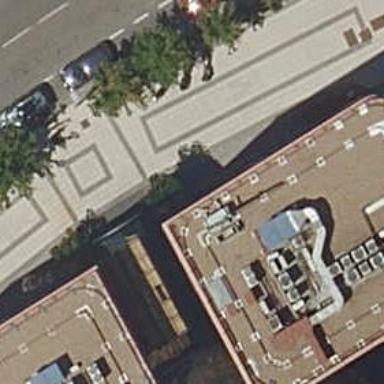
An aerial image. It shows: Sidewalk.